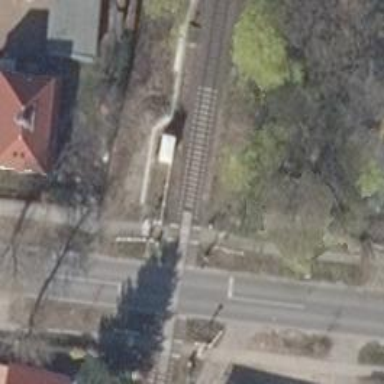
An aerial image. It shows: Railway crossing with lights and full barriers.